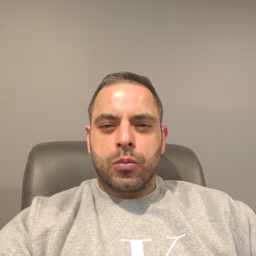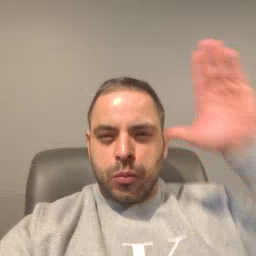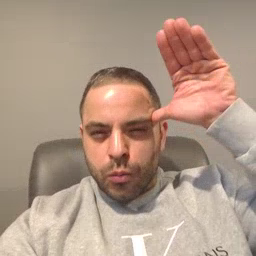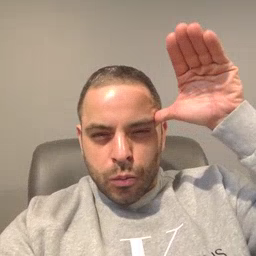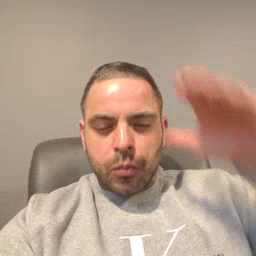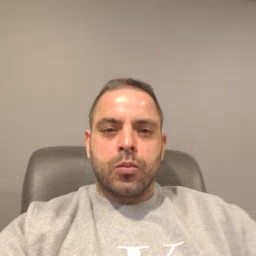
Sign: donkey